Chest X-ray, PA view. Patient: 41 years old, sex F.
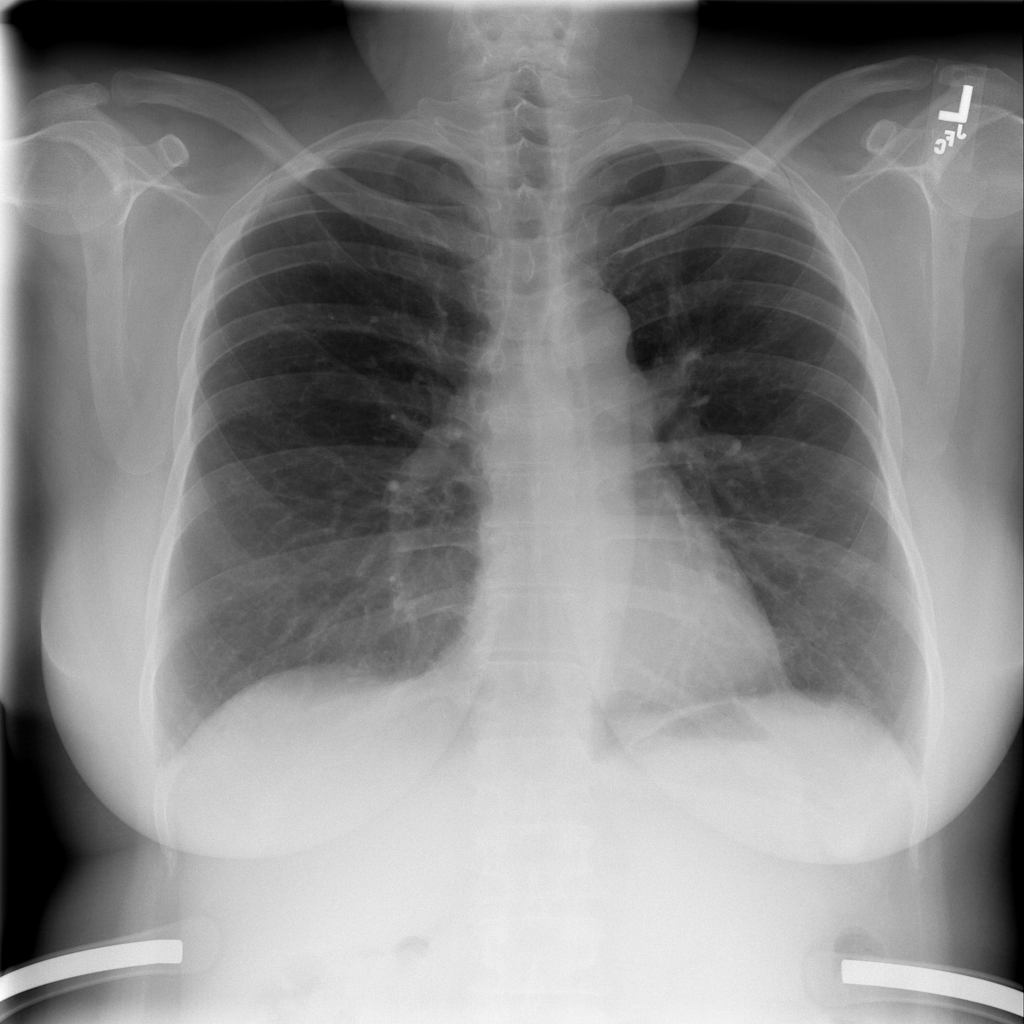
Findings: No Finding